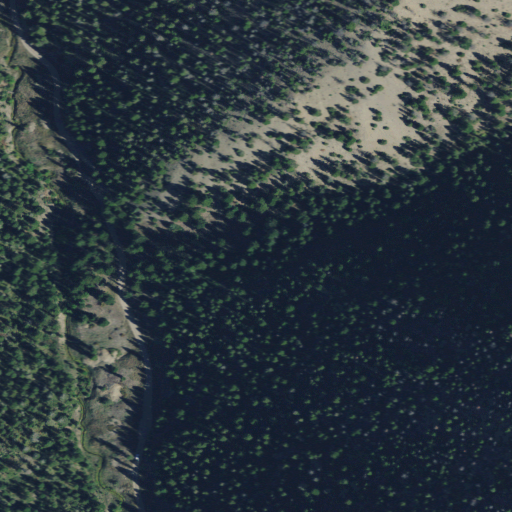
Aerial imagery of valley in Montana named Tucker Gulch containing evergreen forest, shrub, and grassland